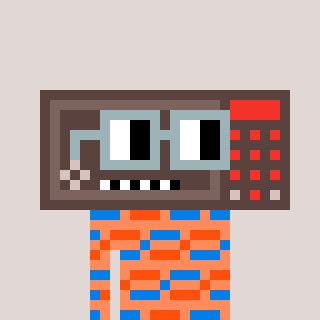
a pixel art character with square dark gray glasses, a wallsafe-shaped head and a peachy-colored body on a warm background